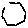
Label: hexagon